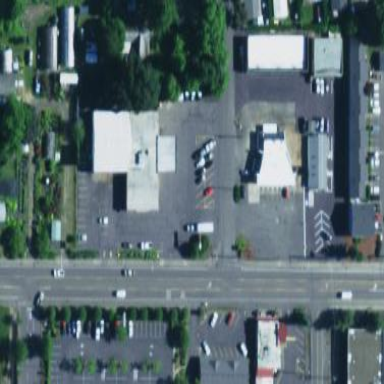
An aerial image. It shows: Parking area with surface.